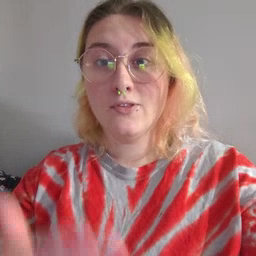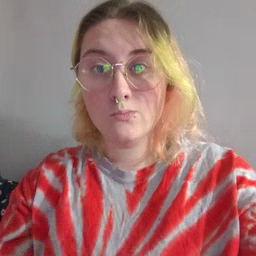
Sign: close